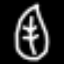
Label: leaf